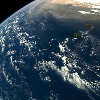
Label: water